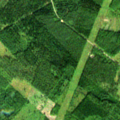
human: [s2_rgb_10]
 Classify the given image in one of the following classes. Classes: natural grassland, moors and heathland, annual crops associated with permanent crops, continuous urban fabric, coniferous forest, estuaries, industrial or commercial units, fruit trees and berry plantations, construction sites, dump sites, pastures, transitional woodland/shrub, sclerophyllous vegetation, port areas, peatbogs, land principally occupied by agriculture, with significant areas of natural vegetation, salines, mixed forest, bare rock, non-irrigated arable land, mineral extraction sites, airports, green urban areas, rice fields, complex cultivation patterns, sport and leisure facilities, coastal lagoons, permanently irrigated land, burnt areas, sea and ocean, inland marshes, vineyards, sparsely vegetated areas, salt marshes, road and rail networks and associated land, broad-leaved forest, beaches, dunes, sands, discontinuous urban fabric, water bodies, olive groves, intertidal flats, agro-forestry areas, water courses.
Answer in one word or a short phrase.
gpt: broad-leaved forest, mixed forest, transitional woodland/shrub